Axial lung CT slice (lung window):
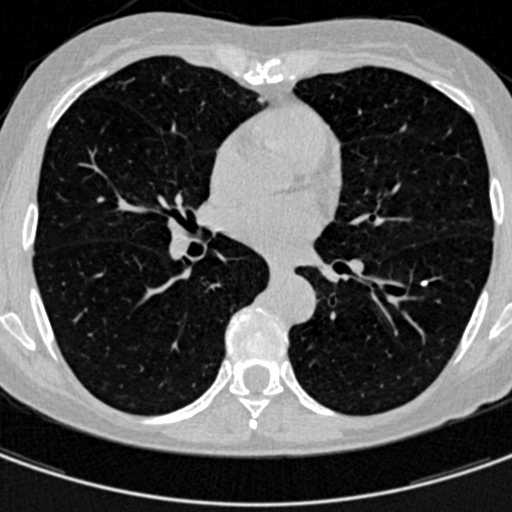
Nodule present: yes
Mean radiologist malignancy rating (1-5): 1